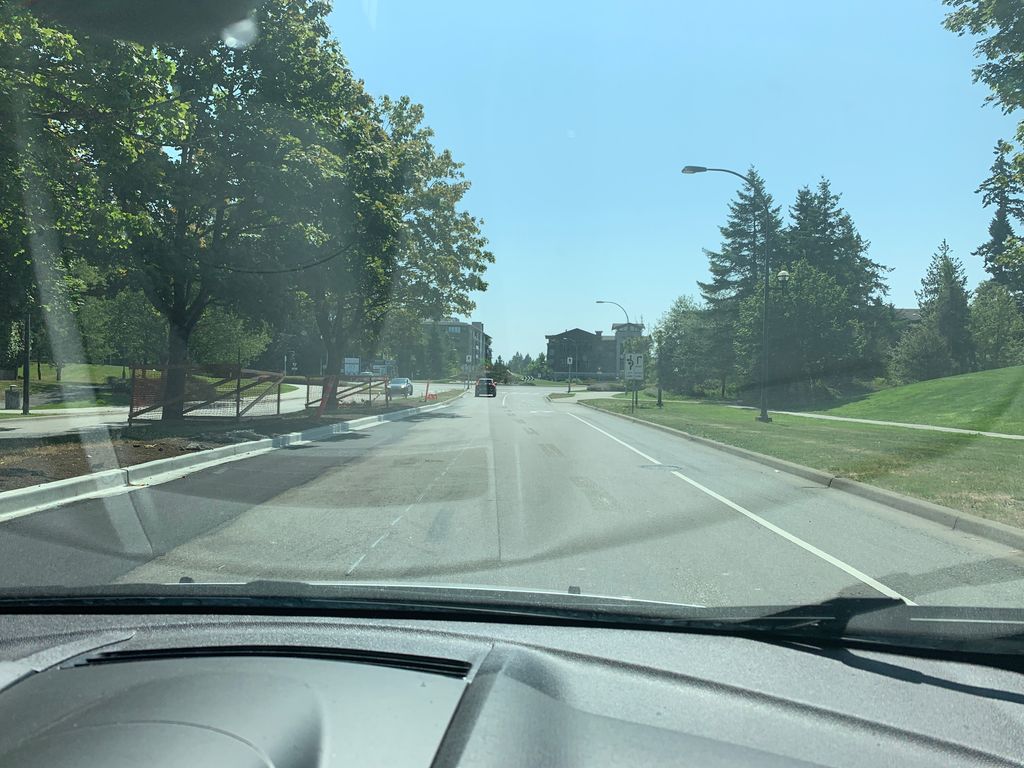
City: vancouver